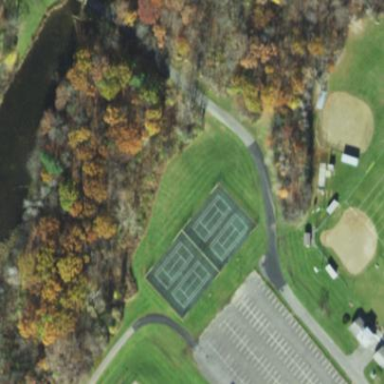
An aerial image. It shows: Tennis court on pitch.